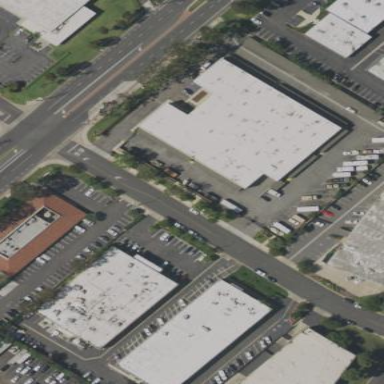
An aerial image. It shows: Commercial building.